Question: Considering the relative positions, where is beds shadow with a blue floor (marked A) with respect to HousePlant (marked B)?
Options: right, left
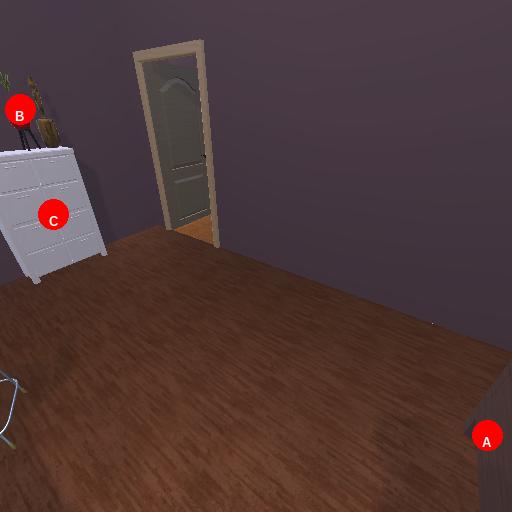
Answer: right